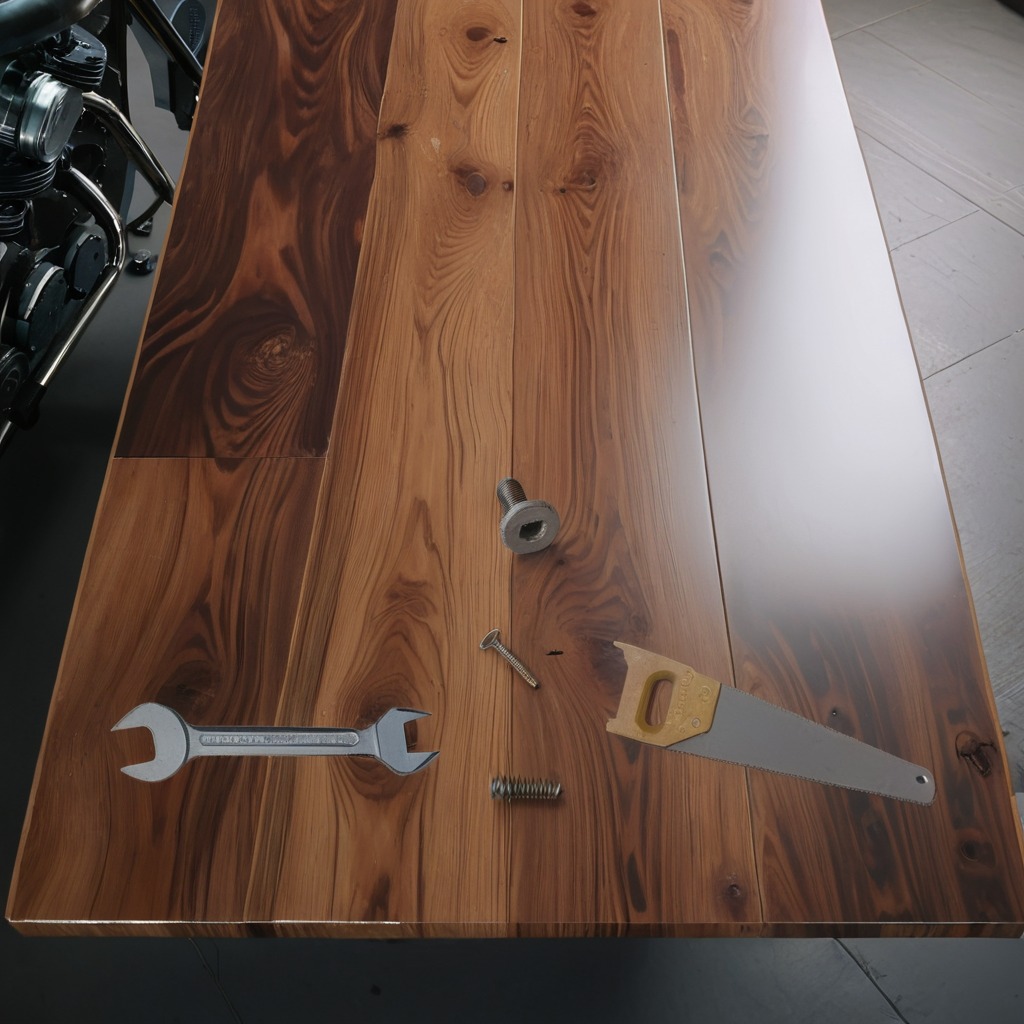
A metal machine screw, an iron nail, a coiled metal spring, a handheld metal saw, and a wrench are lying on the oil-spilled wooden table in a vintage motorcycle garage.